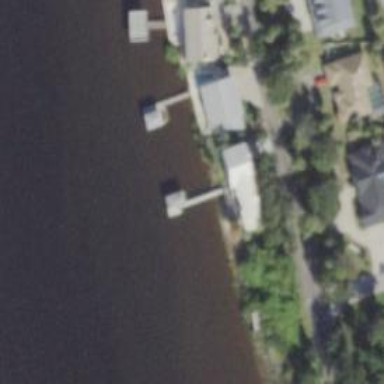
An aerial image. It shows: Man-made pier.